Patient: sex M, age 64
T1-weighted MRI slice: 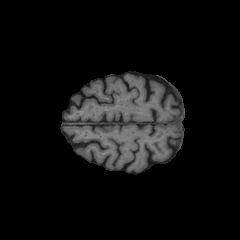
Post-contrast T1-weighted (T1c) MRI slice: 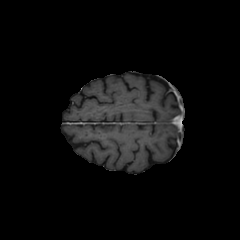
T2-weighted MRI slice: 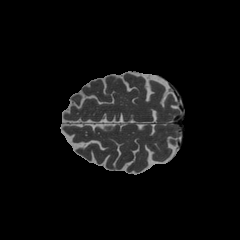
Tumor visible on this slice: no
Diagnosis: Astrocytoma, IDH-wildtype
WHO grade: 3